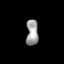
Tissue: lung
Cell type: Myeloid cells
Senescence score: 0.5477
Nuclear area (px): 306
Mean DAPI intensity: 156.742